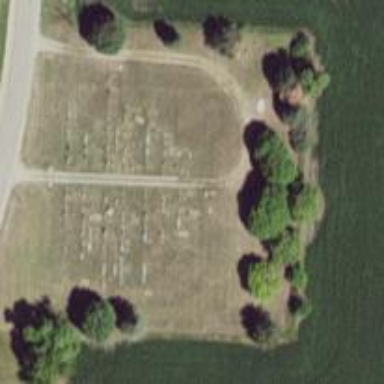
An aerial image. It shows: Cemetery.